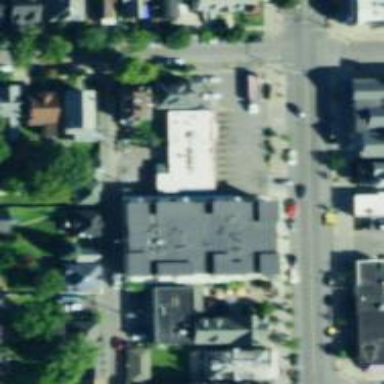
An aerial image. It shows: Convenience shop.